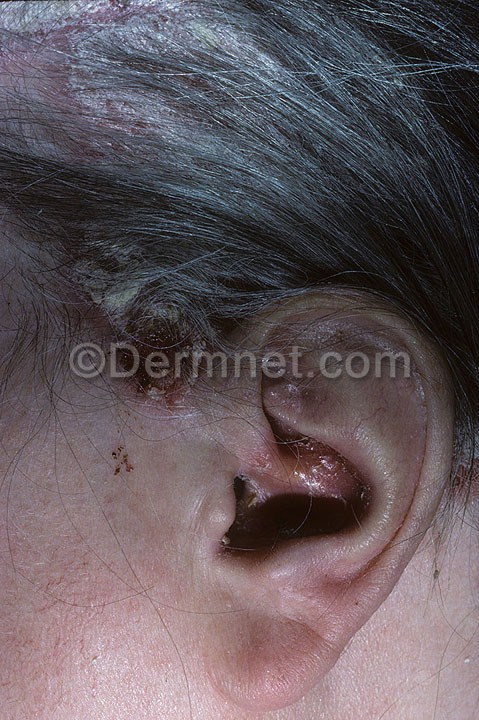
Disease: Psoriasis pictures Lichen Planus and related diseases